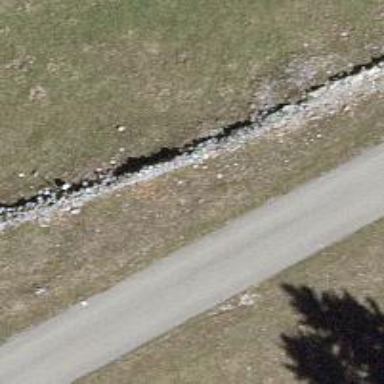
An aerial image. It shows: Wall made of dry stone.